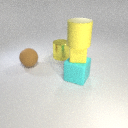
large yellow rubber cylinder above large cyan rubber cube